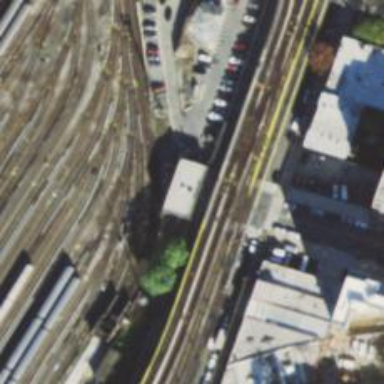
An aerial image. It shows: Railway crossing.